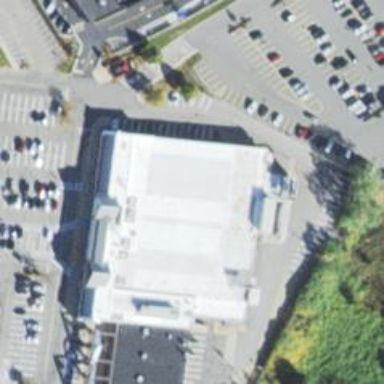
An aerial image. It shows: Supermarket.